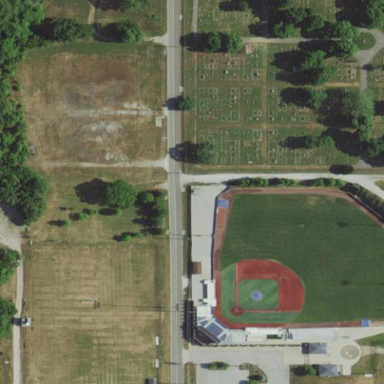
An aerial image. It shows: Baseball pitch for leisure land activities.